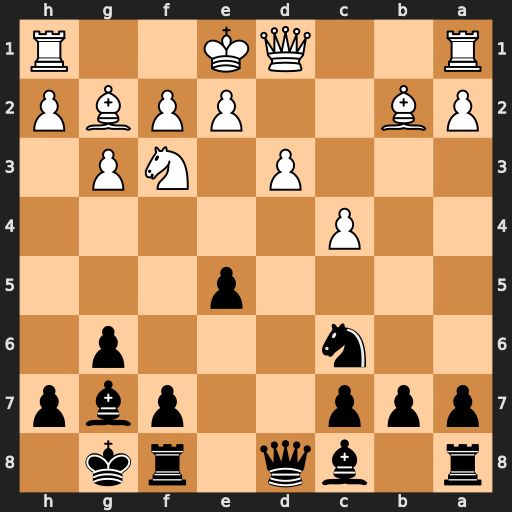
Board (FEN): r1bq1rk1/ppp2pbp/2n3p1/4p3/2P5/3P1NP1/PB2PPBP/R2QK2R
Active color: b
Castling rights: KQ
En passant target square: -
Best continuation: e4 Bxg7 exf3 Bxf3 Kxg7